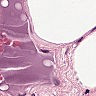
Metastatic tissue present: no